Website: apple
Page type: billing-address
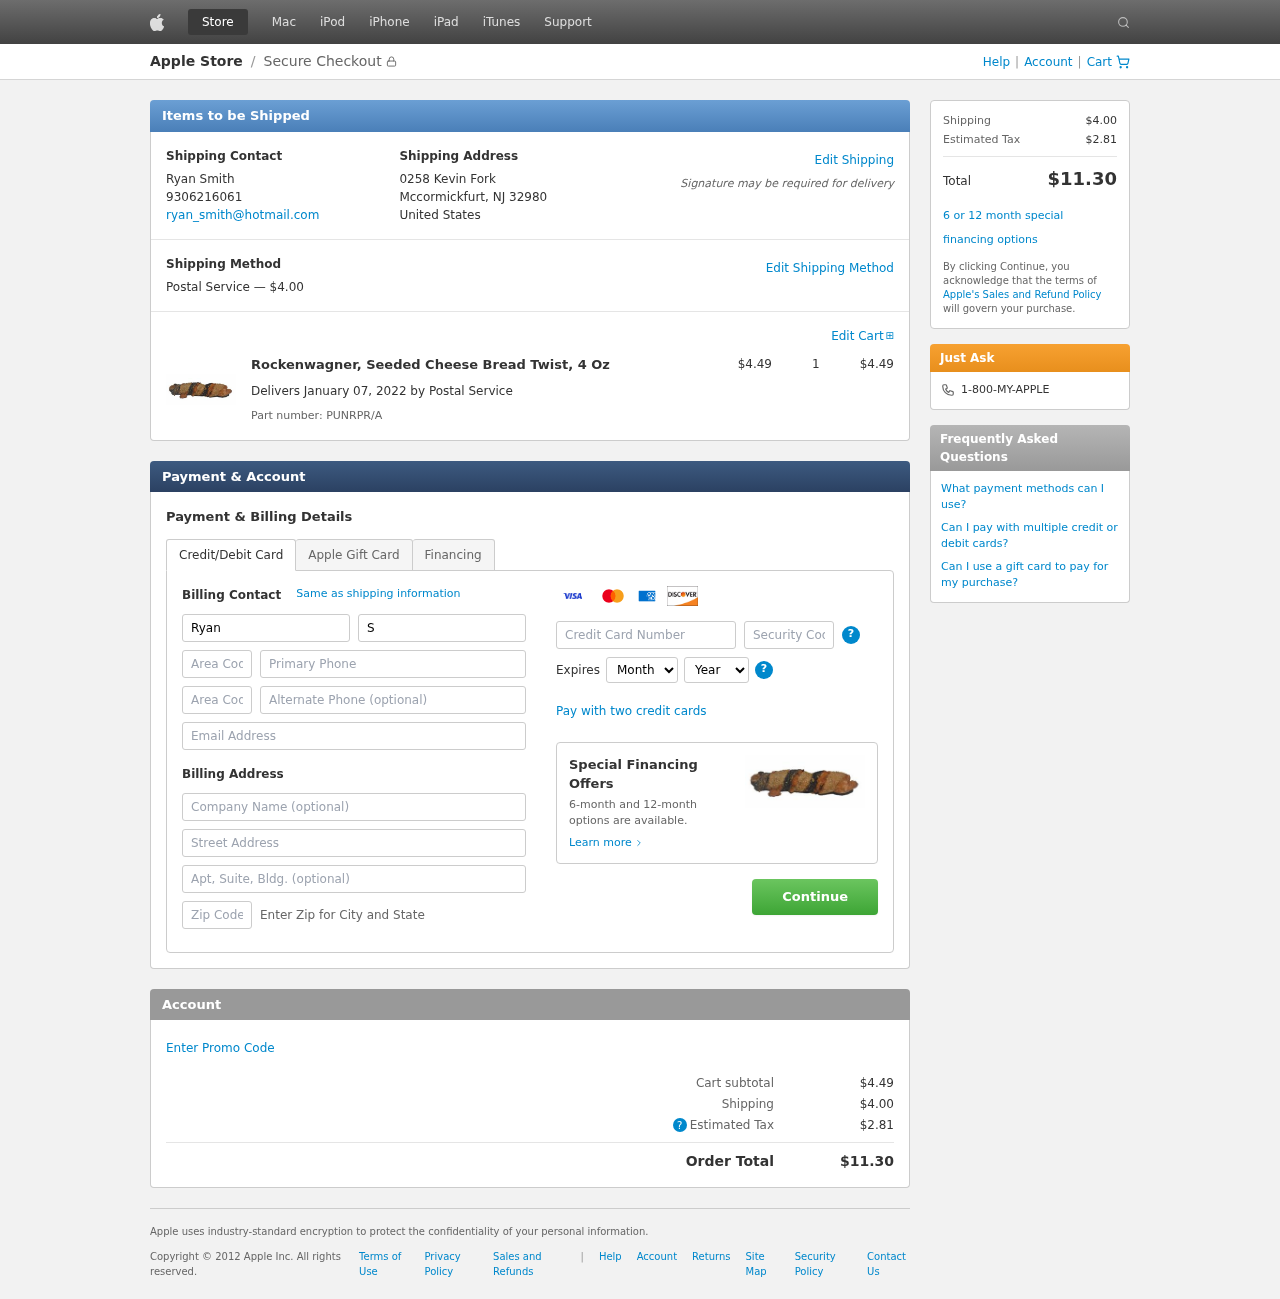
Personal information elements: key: PII_CARD_CVV
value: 878
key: PII_CARD_EXPIRY_MONTH
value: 04
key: PII_CARD_EXPIRY_YEAR
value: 30
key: PII_CARD_NUMBER
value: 6011 8944 2167 9093
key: PII_CITY_STATE_ZIP
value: Mccormickfurt, NJ 32980
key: PII_COMPANY
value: Rodriguez-Price
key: PII_COUNTRY
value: United States
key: PII_EMAIL
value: ryan_smith@hotmail.com
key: PII_FIRSTNAME
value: Ryan
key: PII_FULLNAME
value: Ryan Smith
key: PII_LASTNAME
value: Smith
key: PII_PHONE
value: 9306216061
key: PII_PHONE_AREA
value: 930
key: PII_POSTCODE2
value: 73376
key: PII_STREET
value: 0258 Kevin Fork
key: PII_STREET2
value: Apt. 719
Product elements: key: PRODUCT1_NAME
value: Rockenwagner, Seeded Cheese Bread Twist, 4 Oz
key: PRODUCT1_PRICE
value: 4.49
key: PRODUCT1_QUANTITY
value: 1
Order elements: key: ORDER_SHIPPING_COST
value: $4.00
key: ORDER_SUBTOTAL
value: $4.49
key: ORDER_DELIVERY_DATE
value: January 07, 2022
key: ORDER_PART_NUMBER
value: PUNRPR/A
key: ORDER_TAX
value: $2.81
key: ORDER_TOTAL
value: $11.30